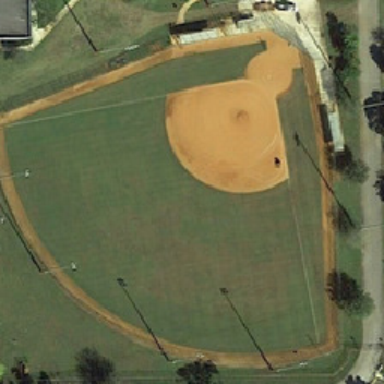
There is a gray house next to the baseball field .